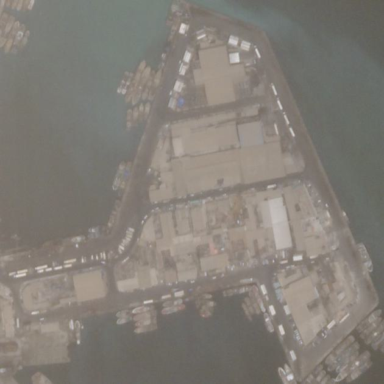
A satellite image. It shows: Industrial area specifically designated as fishing port.